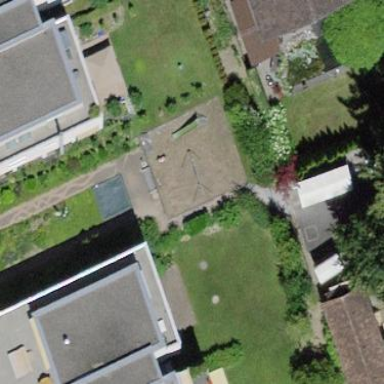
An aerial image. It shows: Playground area for leisure land.